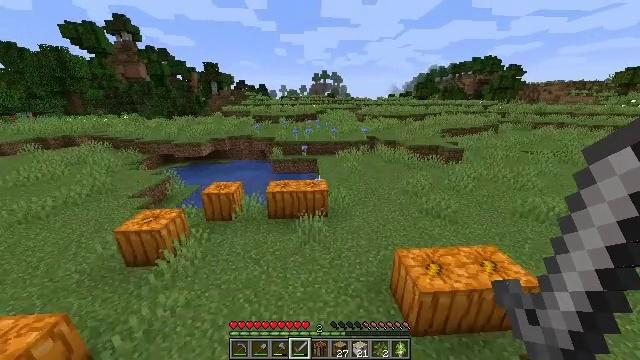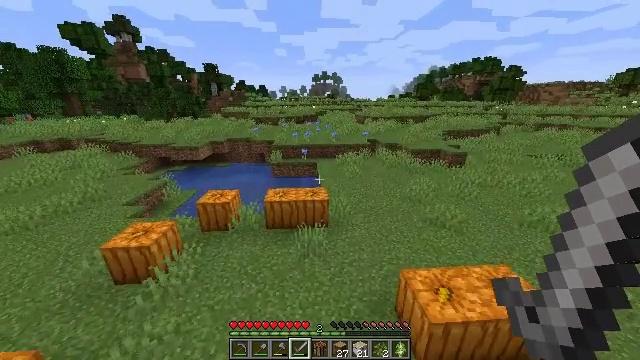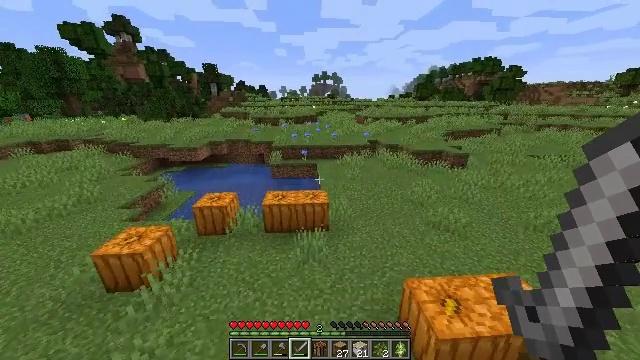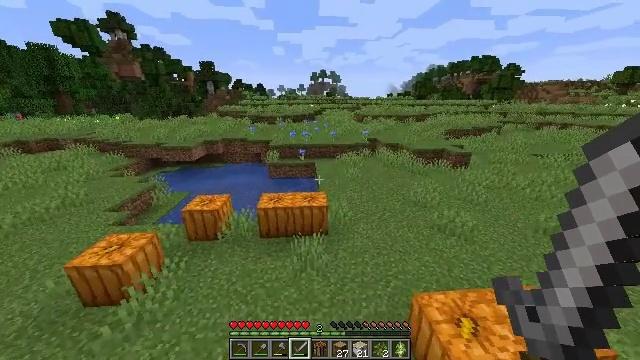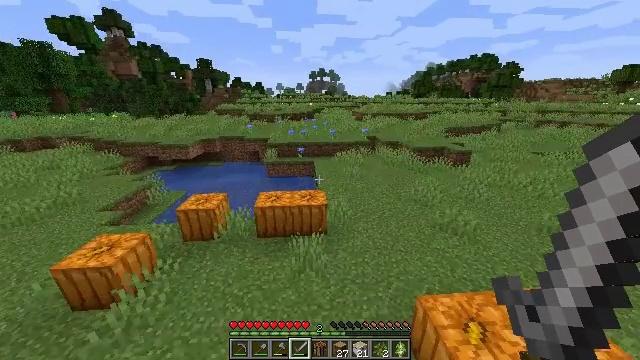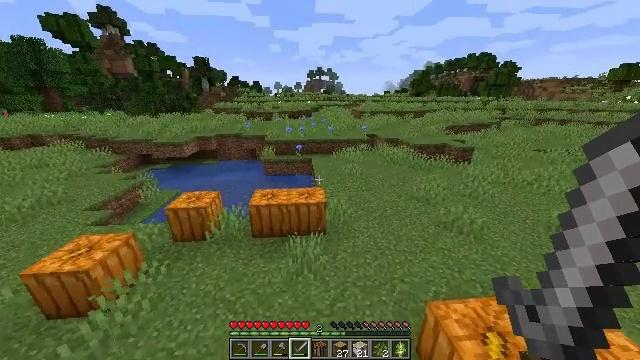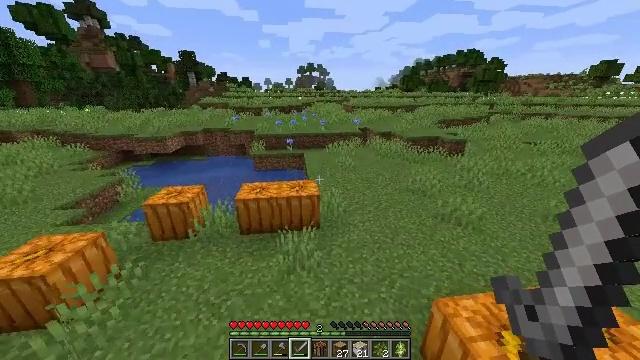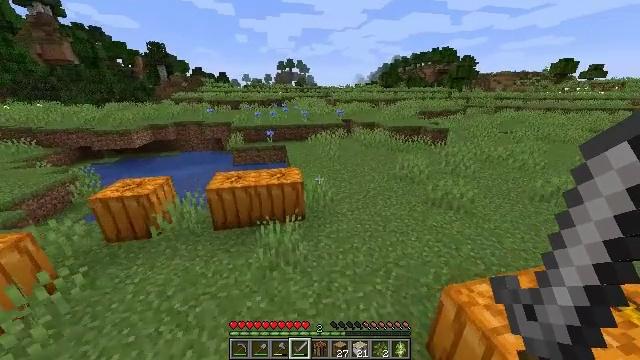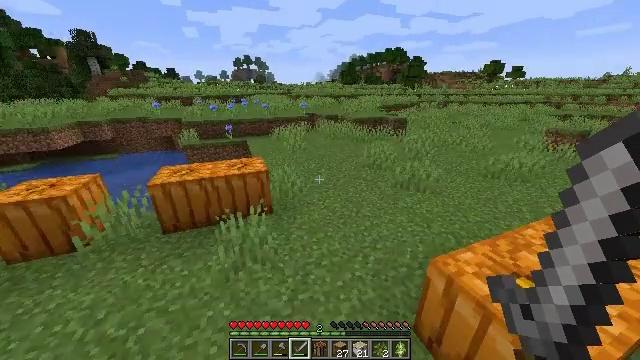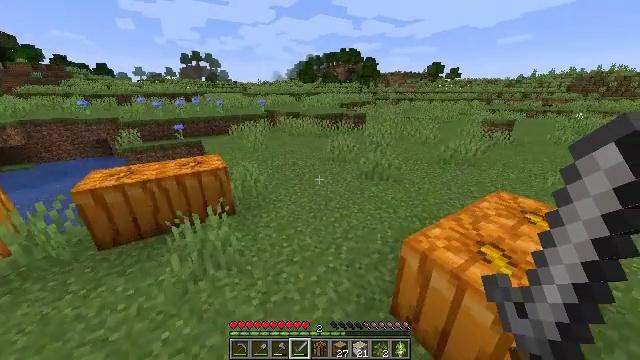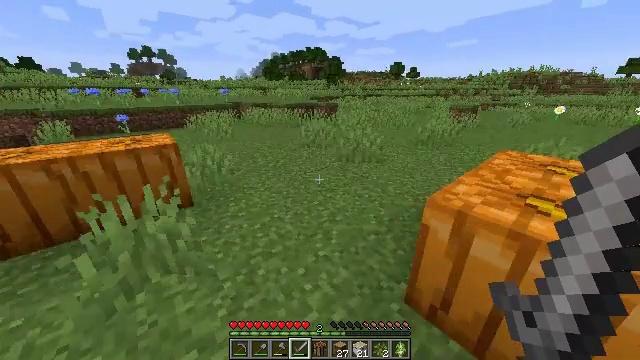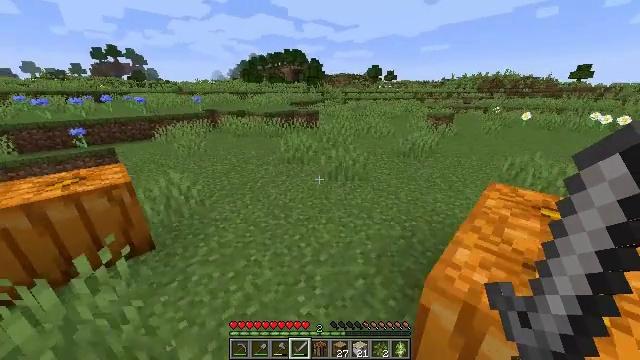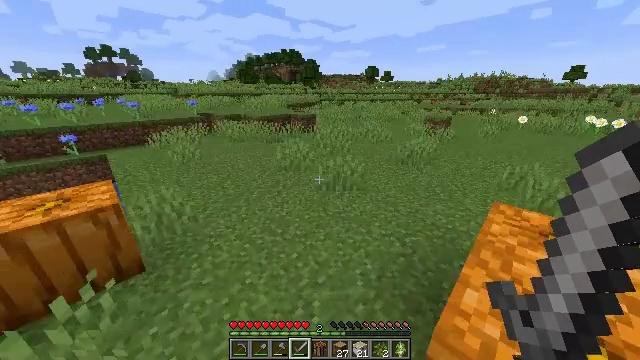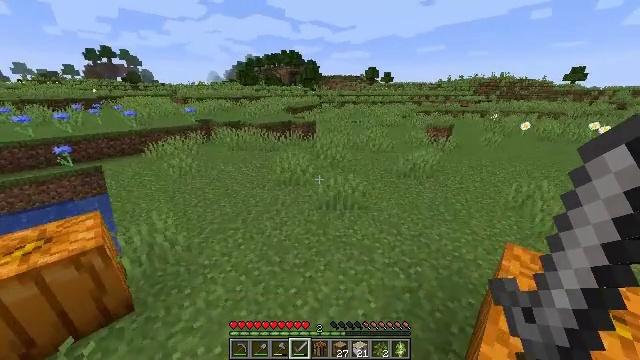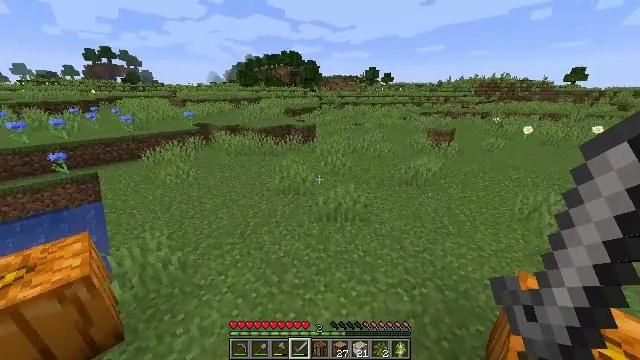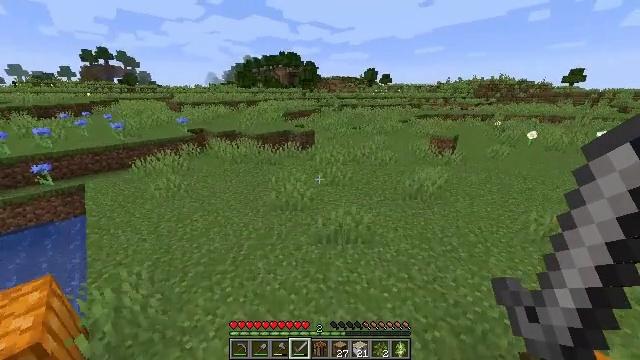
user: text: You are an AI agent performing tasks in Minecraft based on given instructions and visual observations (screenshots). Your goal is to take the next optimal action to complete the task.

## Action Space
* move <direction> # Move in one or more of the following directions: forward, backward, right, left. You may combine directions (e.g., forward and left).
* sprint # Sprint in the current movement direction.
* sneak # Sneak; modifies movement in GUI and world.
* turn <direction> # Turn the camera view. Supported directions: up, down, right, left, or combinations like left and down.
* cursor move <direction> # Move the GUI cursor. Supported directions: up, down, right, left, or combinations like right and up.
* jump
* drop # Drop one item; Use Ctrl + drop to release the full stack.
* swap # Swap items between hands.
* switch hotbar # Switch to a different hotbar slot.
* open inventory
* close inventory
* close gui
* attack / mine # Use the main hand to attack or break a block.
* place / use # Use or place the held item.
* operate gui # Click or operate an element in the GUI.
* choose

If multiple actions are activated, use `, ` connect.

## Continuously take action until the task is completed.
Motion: motion action
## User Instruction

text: Gather the yellow bed by attacking it.
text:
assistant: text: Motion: move forward, sprint, jump
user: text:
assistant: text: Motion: move forward, sprint, jump
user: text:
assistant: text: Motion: move forward, sprint, jump
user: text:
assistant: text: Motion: move forward, sprint, jump
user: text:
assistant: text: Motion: move forward, sprint, jump
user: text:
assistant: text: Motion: move forward, sprint, turn right, jump
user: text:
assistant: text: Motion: move forward, sprint, turn right, jump
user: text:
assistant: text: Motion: move forward and move right, sprint, turn right, jump
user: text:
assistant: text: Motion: move forward and move right, sprint, turn right, jump
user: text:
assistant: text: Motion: move forward and move right, sprint, turn right, jump
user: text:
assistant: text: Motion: move forward and move right, sprint, turn right, jump
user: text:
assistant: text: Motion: move forward, sprint, jump
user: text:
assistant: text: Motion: move forward, sprint, jump
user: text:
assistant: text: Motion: move forward, sprint, jump
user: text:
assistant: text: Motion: move forward, sprint, jump
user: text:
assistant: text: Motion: move forward, sprint, turn right, jump
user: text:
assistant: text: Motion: move forward, sprint, turn right, jump
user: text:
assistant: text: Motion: move forward, sprint, turn right, jump
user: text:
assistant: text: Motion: move forward, sprint, jump
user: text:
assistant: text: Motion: move forward, sprint, jump
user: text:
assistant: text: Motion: move forward, sprint, turn right, jump
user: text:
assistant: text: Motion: move forward, sprint, turn right, jump
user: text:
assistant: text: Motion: move forward, sprint, jump
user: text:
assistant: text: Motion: move forward, sprint, jump
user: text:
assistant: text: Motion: move forward, sprint, jump
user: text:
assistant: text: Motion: move forward, sprint, jump
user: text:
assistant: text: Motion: move forward, sprint, jump
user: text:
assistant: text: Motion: move forward, sprint, jump
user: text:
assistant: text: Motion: move forward, sprint, jump
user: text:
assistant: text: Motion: move forward, sprint, jump